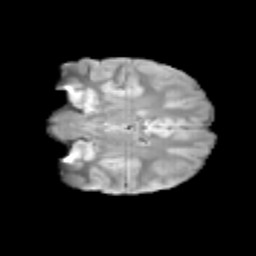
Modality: T2w
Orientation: coronal
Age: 10
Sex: male
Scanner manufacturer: siemens
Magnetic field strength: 3 T
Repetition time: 3.8 s
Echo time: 0.07 s